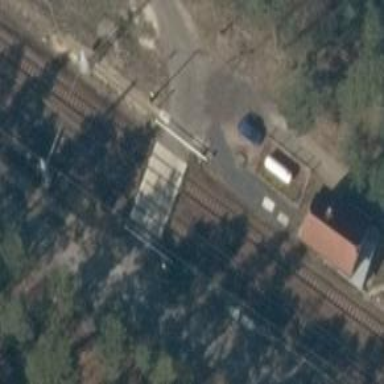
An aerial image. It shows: Level crossing with full barrier and saltire marking.